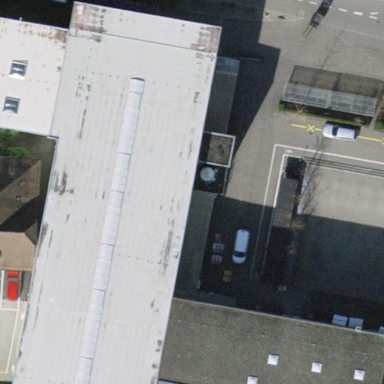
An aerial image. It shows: Industrial building.